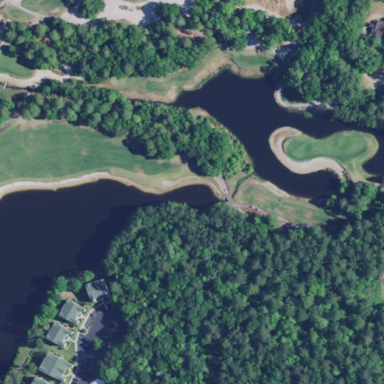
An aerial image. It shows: Water hazard in golf course. The hazard is natural water feature.